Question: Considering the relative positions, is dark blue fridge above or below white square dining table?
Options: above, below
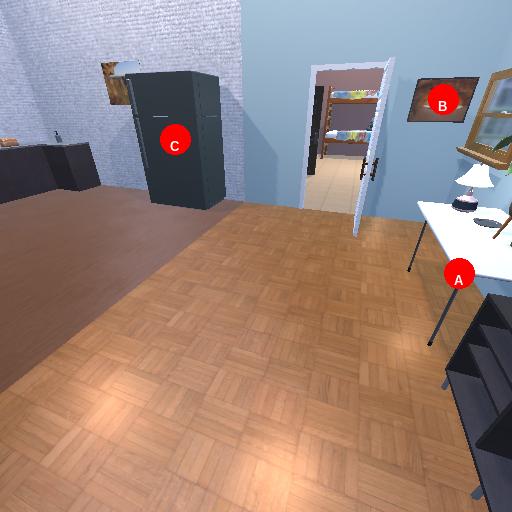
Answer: above